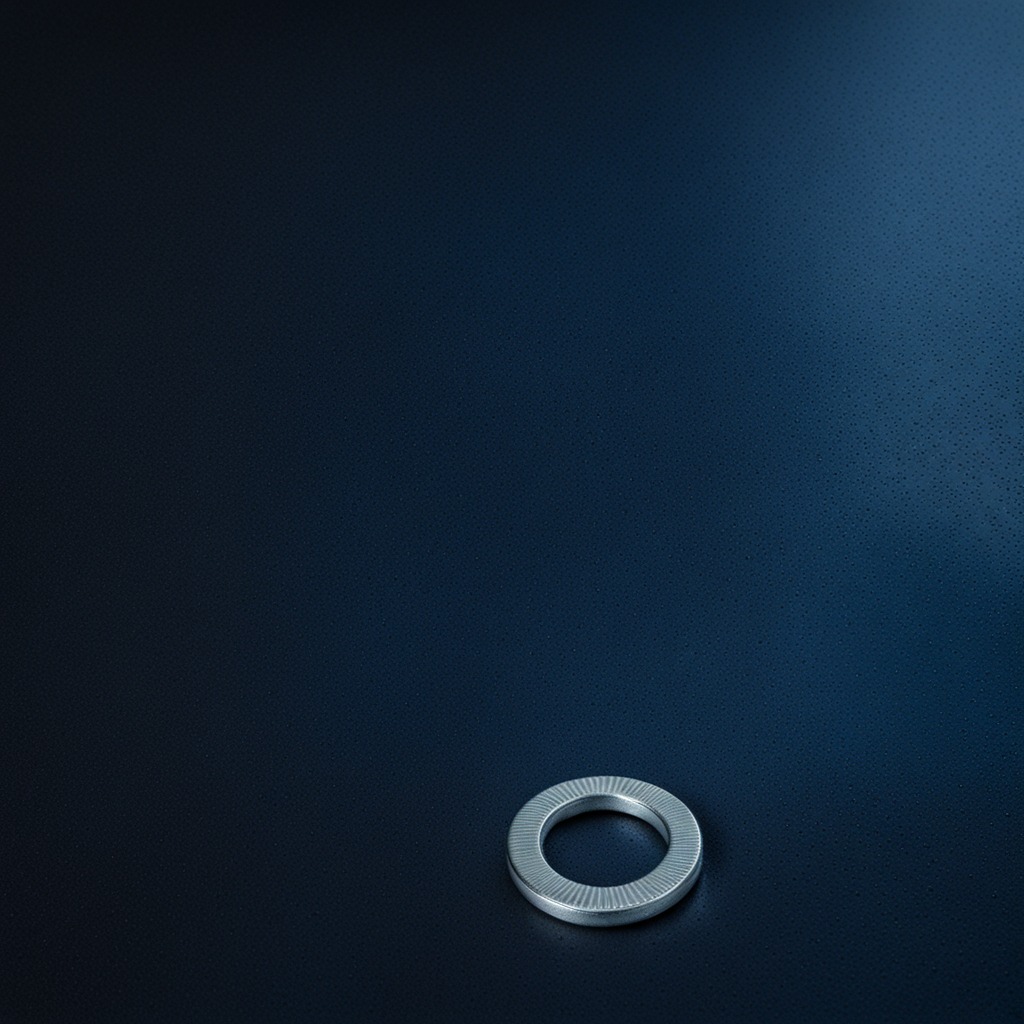
A flat metal washer lying on a clean granite tabletop covered with a blue rubber mat inside a workshop at night dim ambient light soft shadows worn but beneath the mat